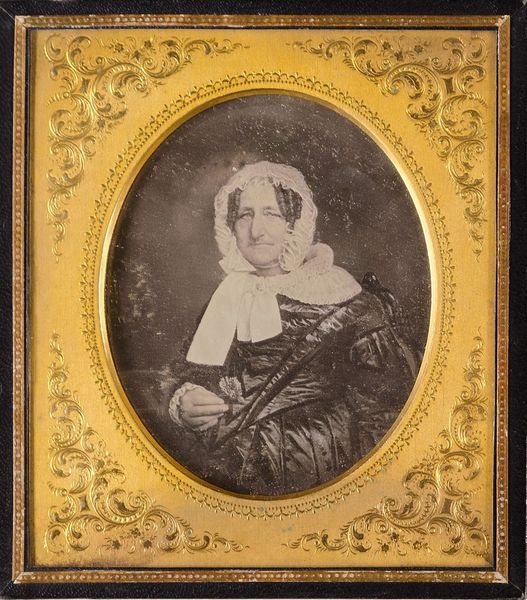
Titel: Katharina von Beseler, geb. Petersen (1770- 1861)
Standort: Hamburg
Institution: Museum für Kunst und Gewerbe Hamburg
Schlagwörter: frau, haube, portrait, figur, person, kopfbedeckung, foto, fotografie, photographie, photo, lichtbild, daguerreotypie, historische, bildwerke, angewandte und bildende kunst, hessische systematik, porträt, persönlichkeit, porträtfotografie, porträtphotographie, hüftbild